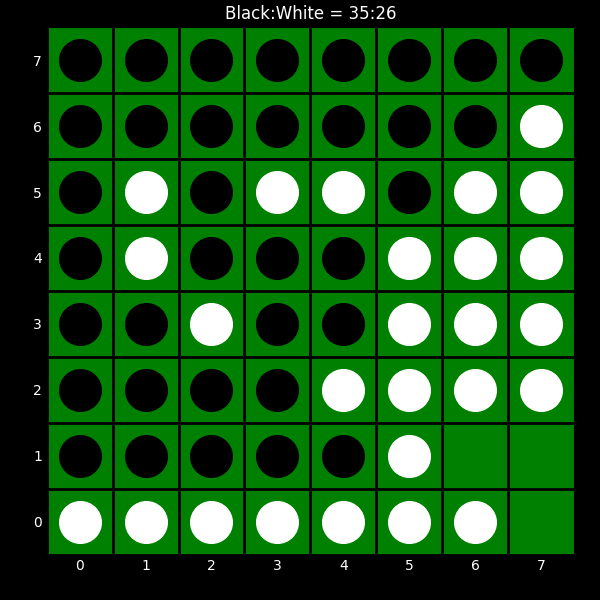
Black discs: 35
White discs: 26